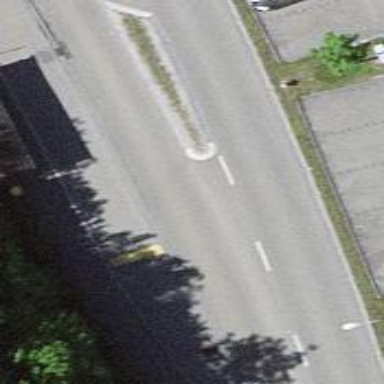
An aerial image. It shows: Public transport stop position.